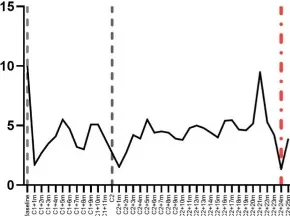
Longitudinal dynamics in the percentage of the lymphocyte subpopulations in the peripheral blood by flow cytometry during alemtuzumab treatment in the patient. Three months before, an increase in the percentage of Th1/Th17 cells was observed (E, F).
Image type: pathology (immunostaining)